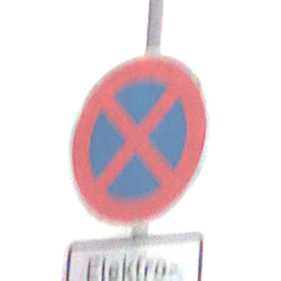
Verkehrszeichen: AbsolutesHalteverbot
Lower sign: FahrzeugeVerbaleAngabe3
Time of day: MorningAfternoon
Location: Outdoor (Nature)
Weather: Overcast
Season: NotSpecified
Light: Natural